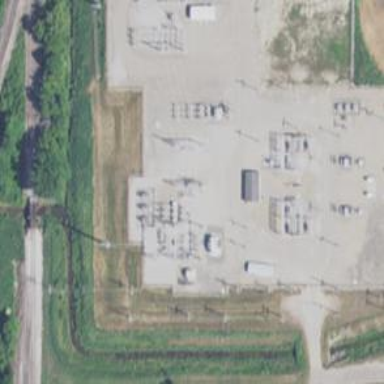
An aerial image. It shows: Switch used for power control.